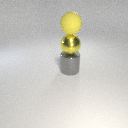
large yellow metal sphere below large yellow rubber sphere